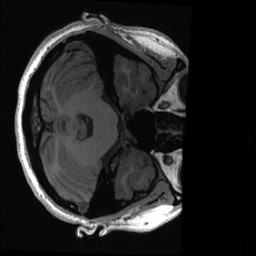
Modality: T1w
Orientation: axial
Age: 19
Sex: female